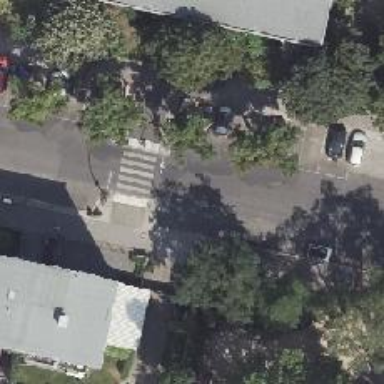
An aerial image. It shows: Residential road with asphalt surface and separate sidewalks. There is parallel on-street parking on the right side and perpendicular on-street parking on the left side.